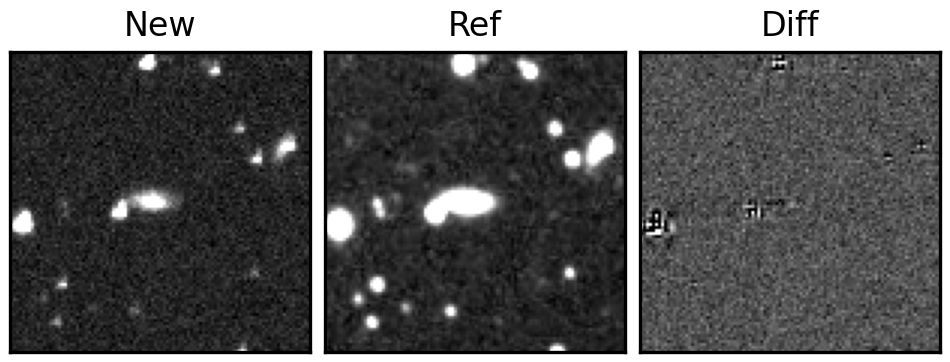
Label: real